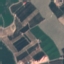
Land use / land cover: PermanentCrop